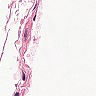
Metastatic tissue present: no